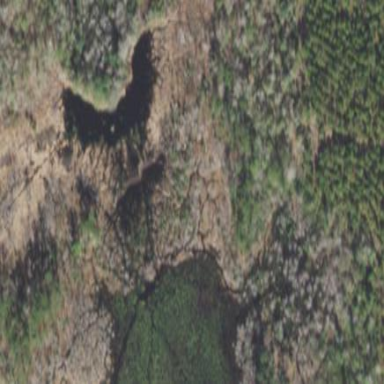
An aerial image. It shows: Swampy wetland area.